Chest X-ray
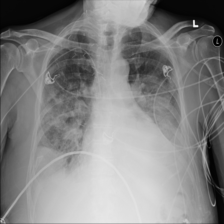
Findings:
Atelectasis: negative
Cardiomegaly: negative
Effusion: negative
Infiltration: negative
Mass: negative
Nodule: negative
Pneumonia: negative
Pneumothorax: negative
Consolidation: positive
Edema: negative
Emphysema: negative
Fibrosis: negative
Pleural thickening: negative
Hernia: negative